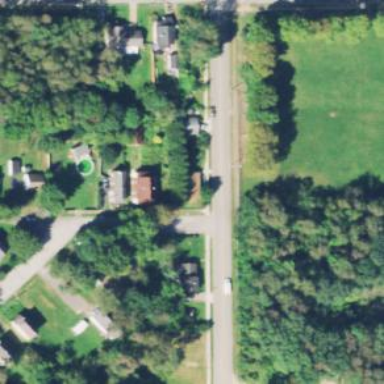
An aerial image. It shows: Road with stop sign.